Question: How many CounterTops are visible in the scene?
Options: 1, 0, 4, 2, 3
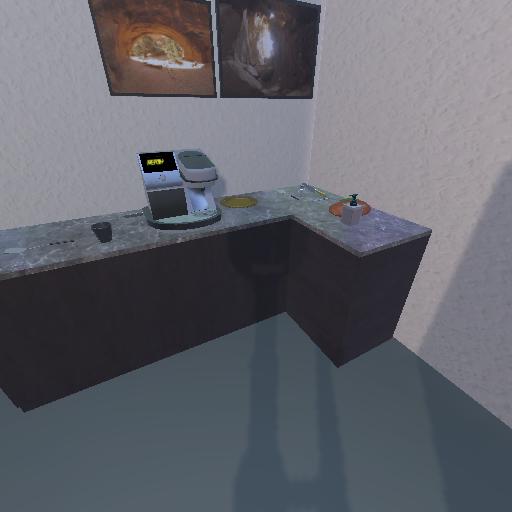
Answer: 1